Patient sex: M
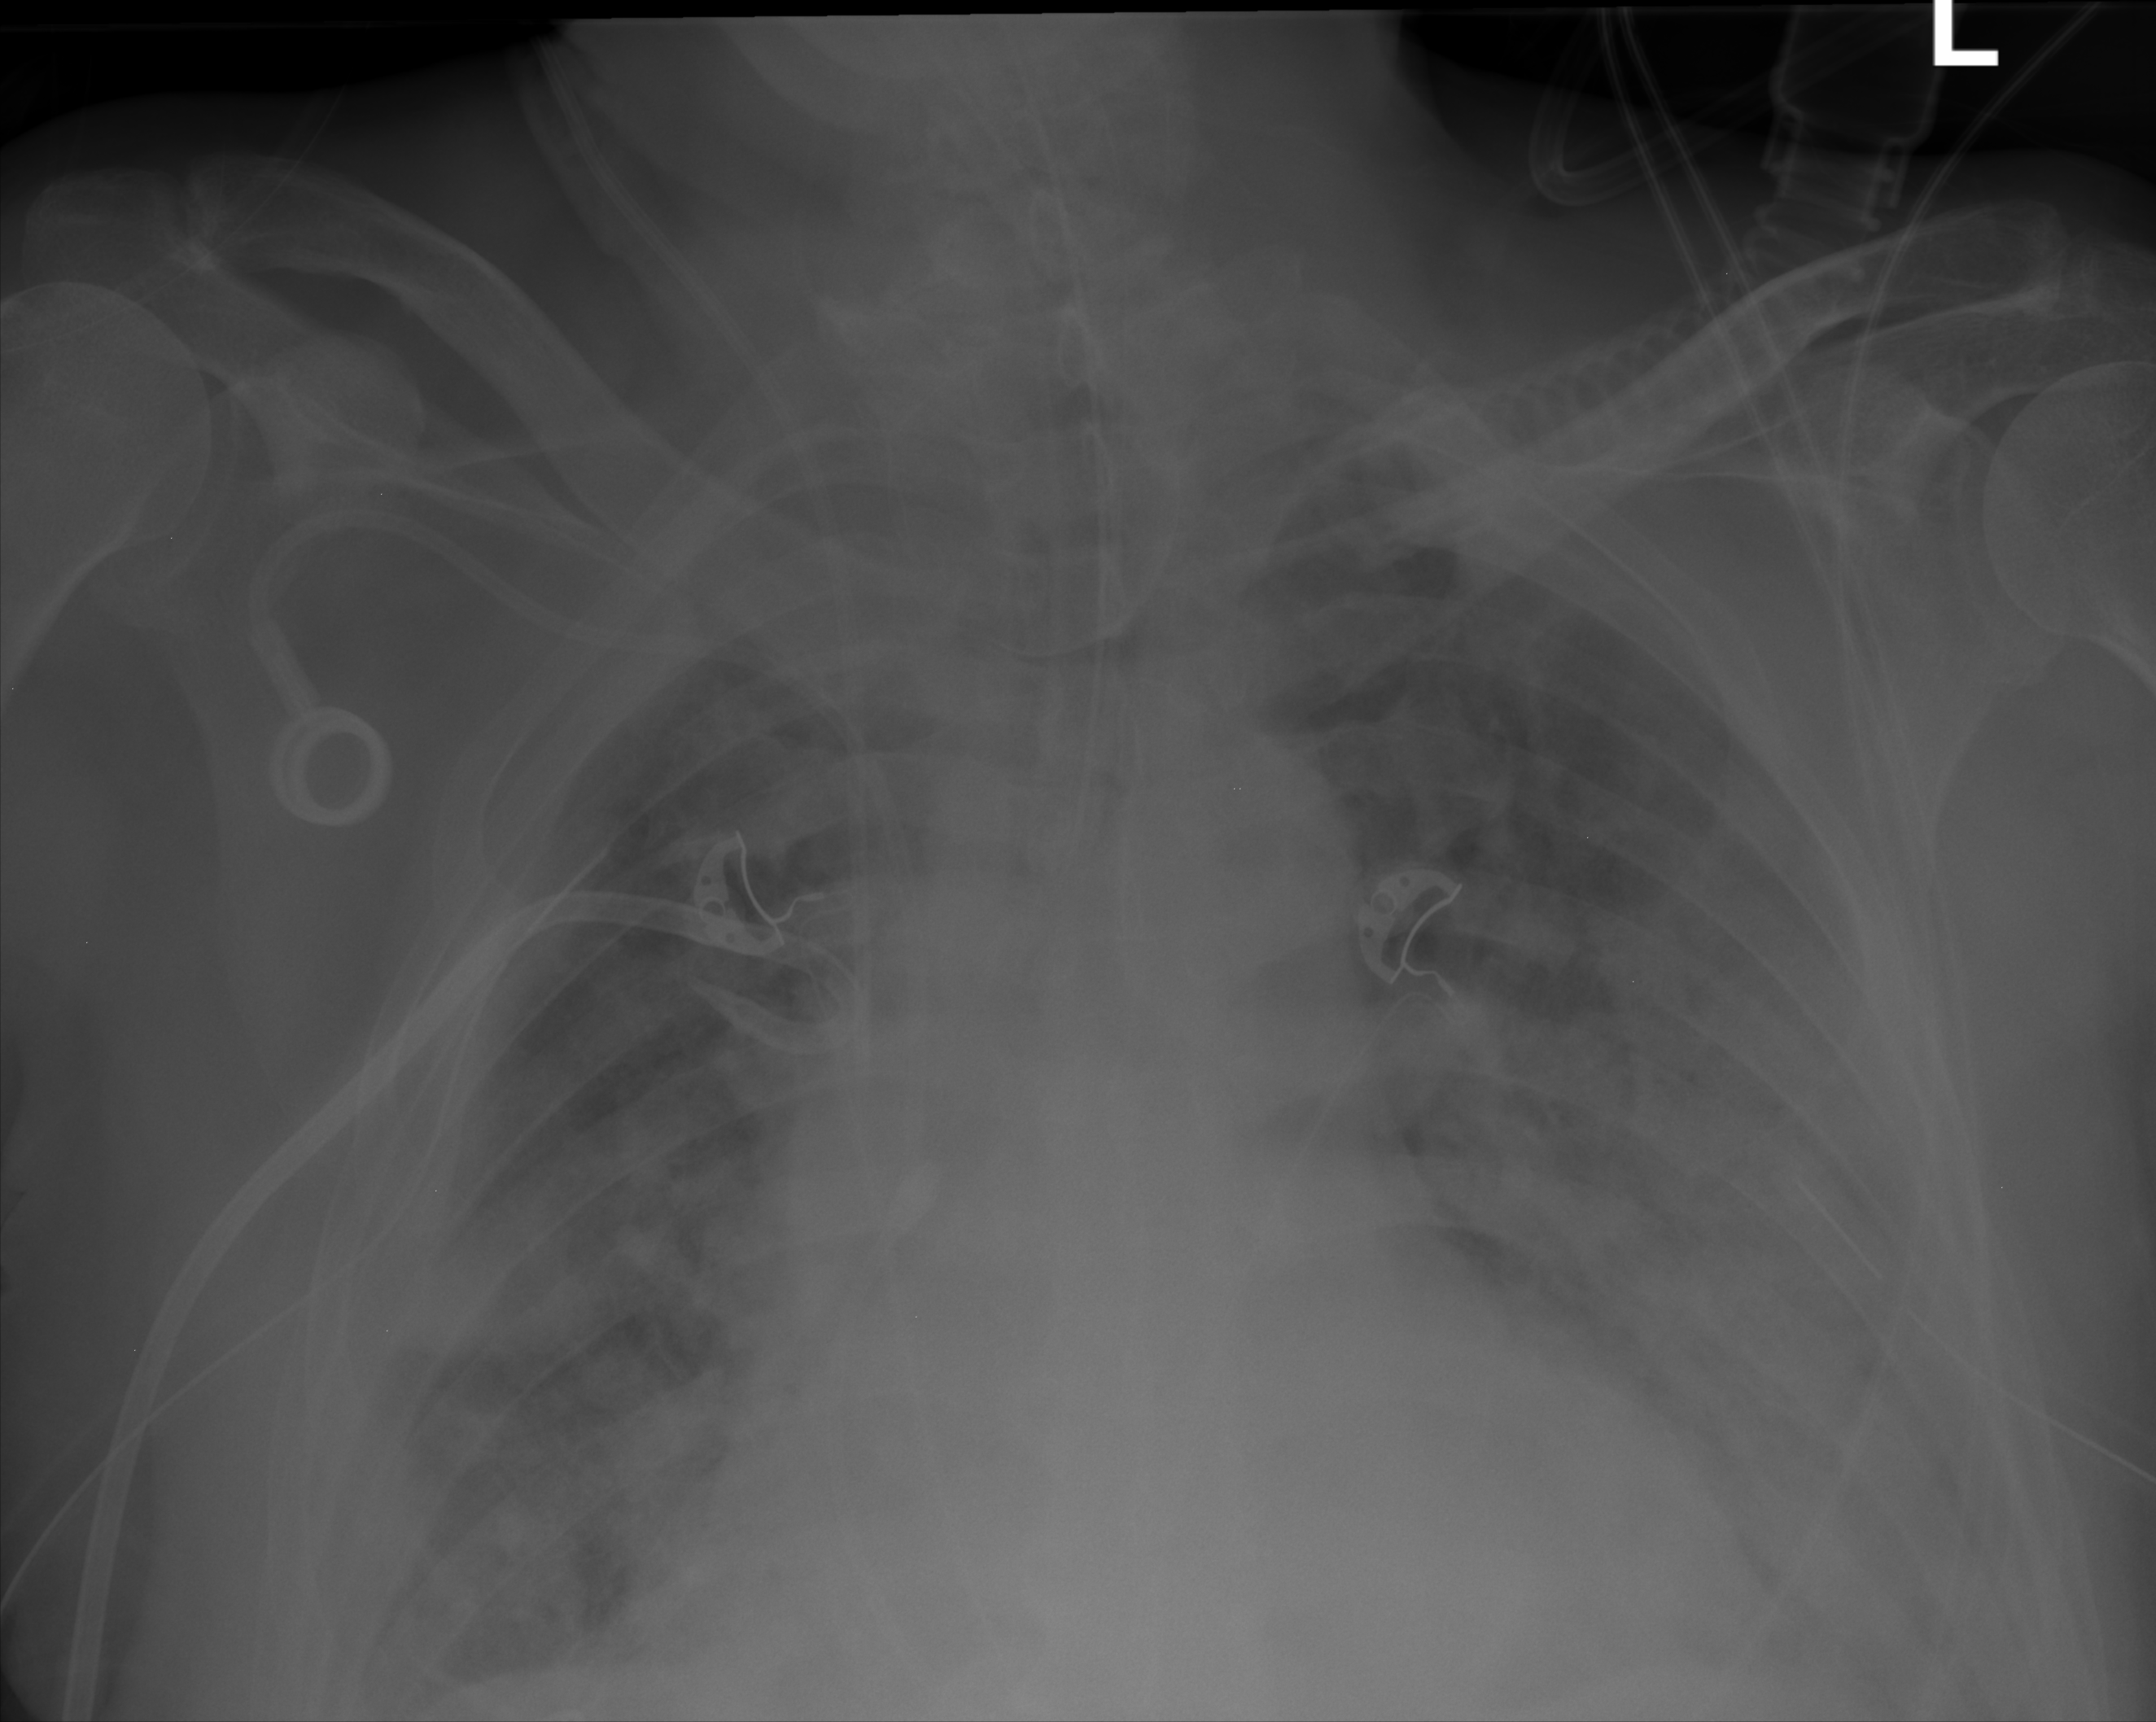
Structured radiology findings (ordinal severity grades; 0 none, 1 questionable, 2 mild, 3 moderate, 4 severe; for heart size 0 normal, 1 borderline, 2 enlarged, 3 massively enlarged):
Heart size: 2
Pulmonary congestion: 2
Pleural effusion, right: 2
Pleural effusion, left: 2
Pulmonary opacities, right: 3
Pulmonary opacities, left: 4
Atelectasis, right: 2
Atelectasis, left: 2